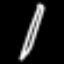
Label: pencil